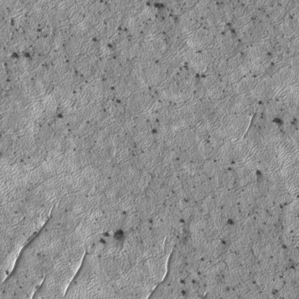
Label: frost